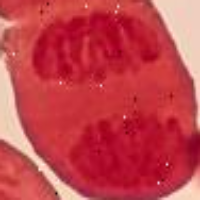
Label: telophase